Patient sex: F
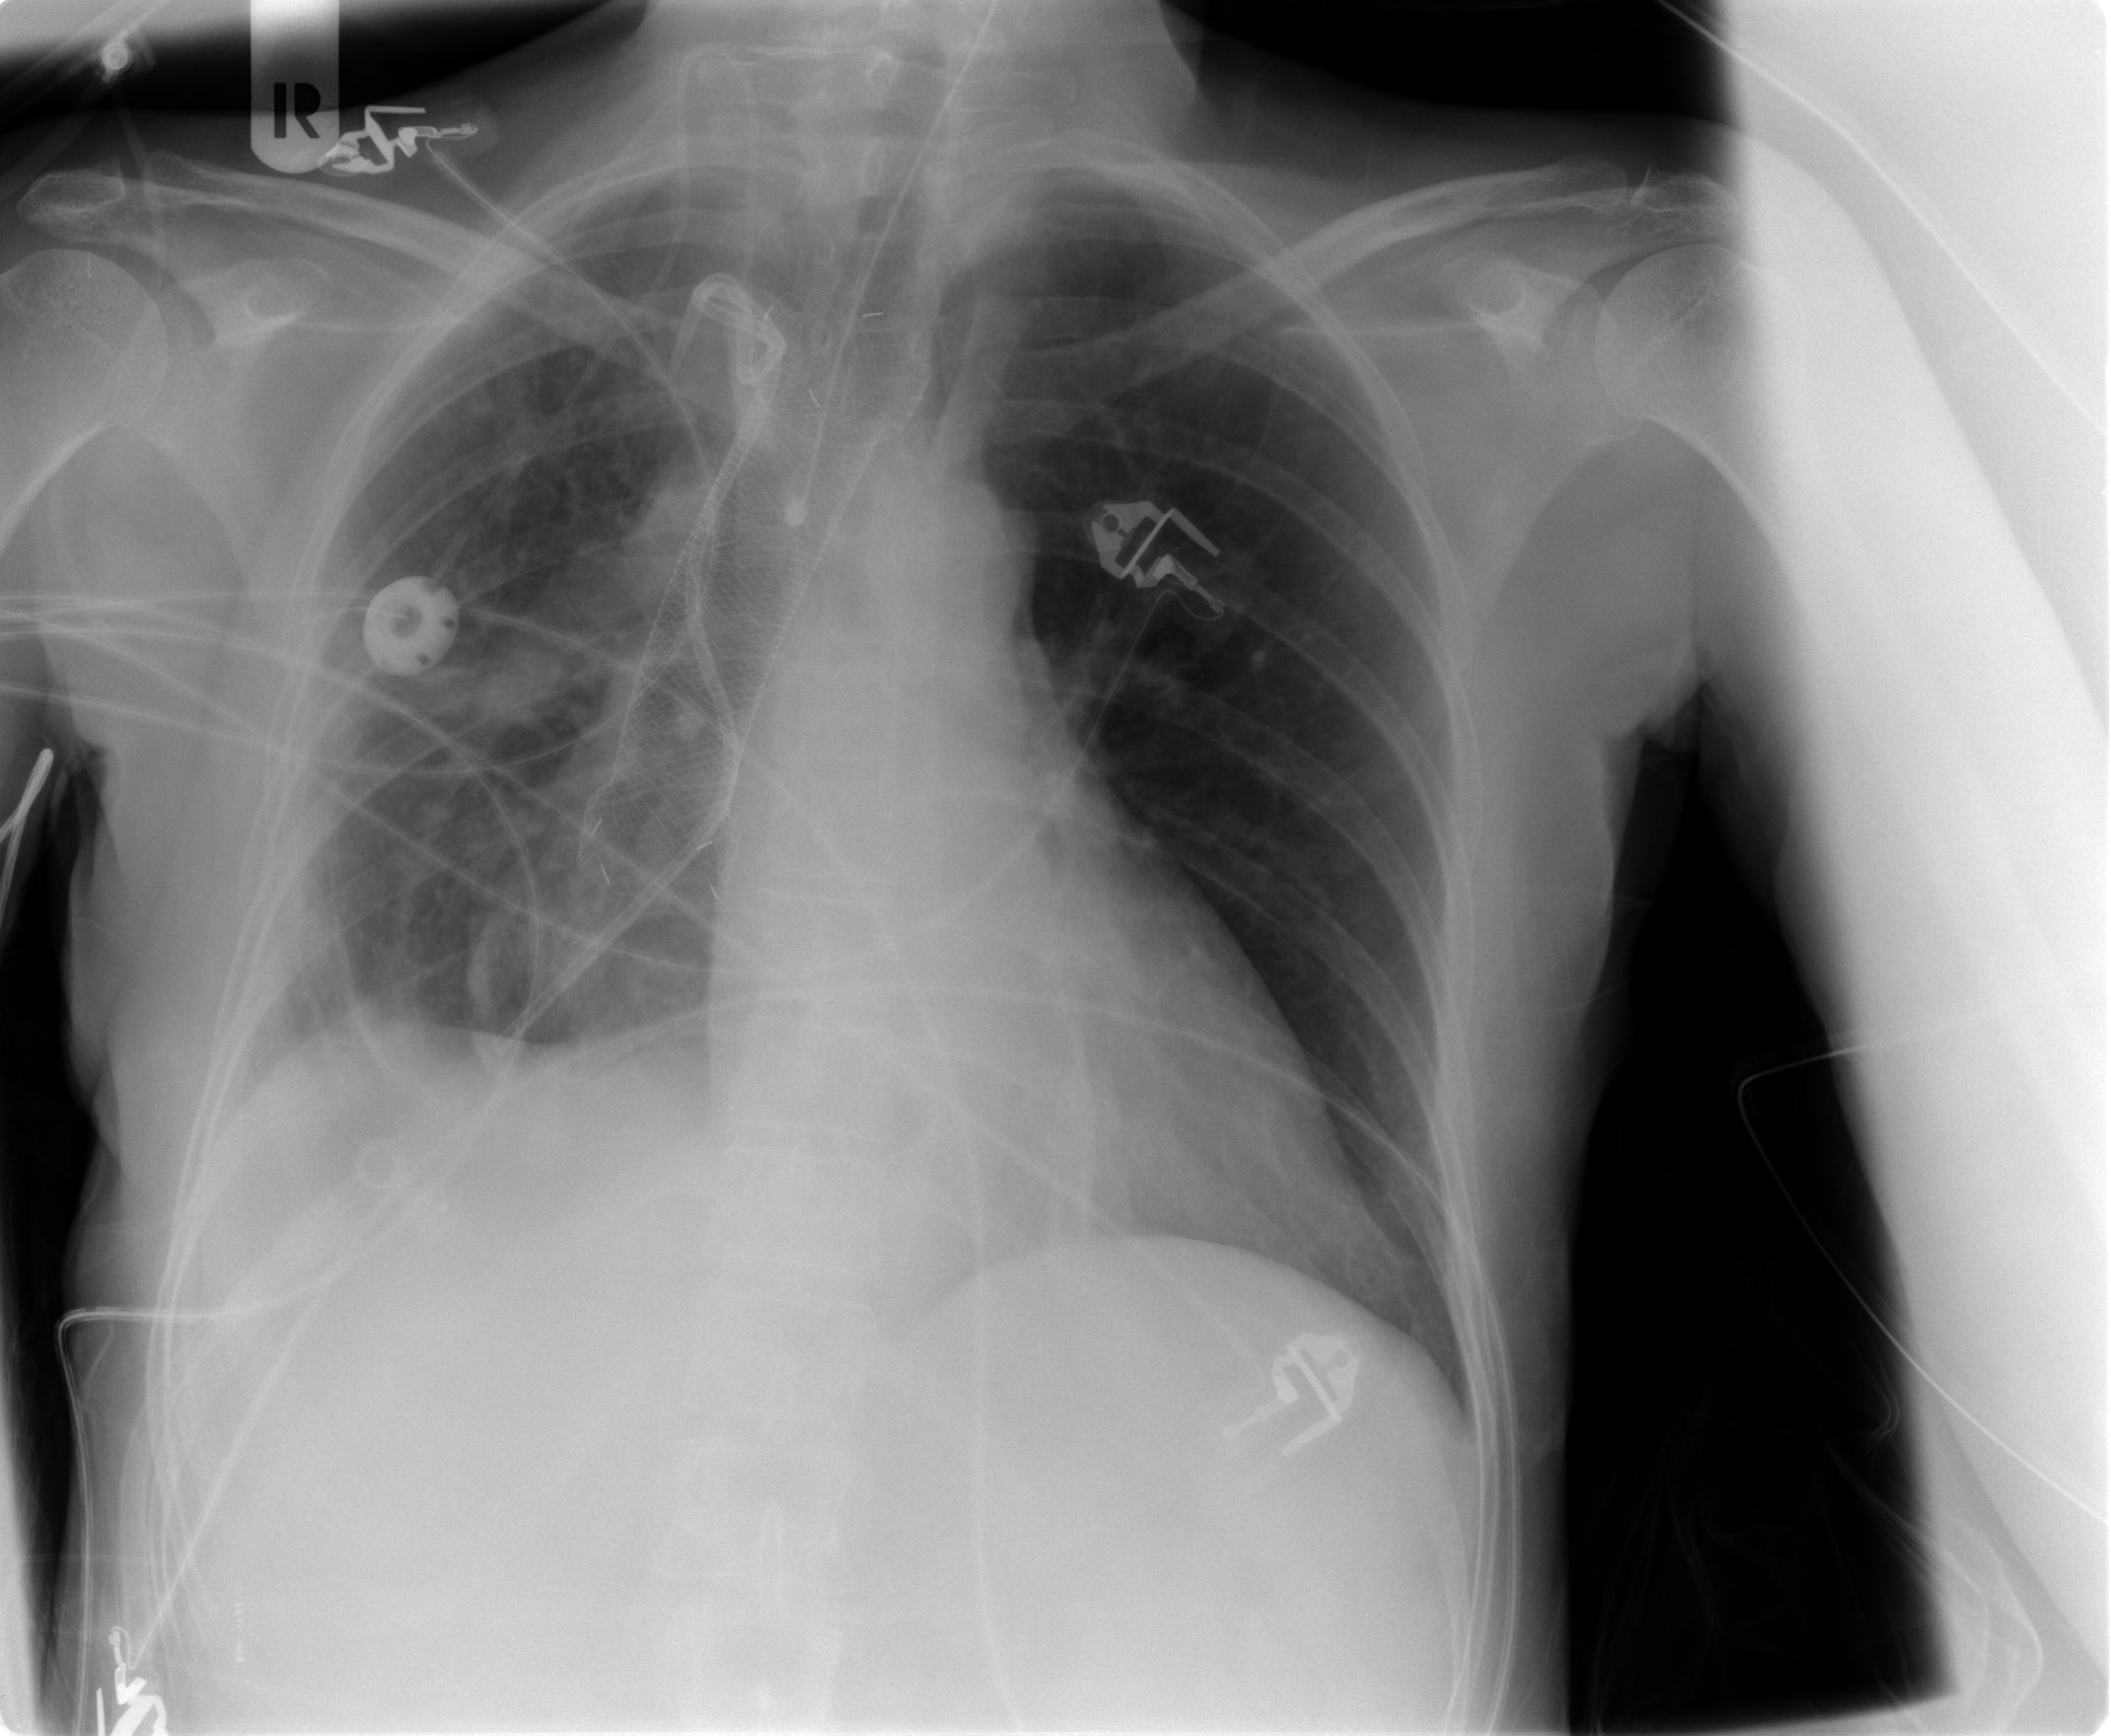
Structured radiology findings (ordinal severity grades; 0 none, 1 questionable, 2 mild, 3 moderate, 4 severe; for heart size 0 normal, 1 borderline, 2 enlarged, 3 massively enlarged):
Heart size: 0
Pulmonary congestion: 0
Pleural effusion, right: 2
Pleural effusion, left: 0
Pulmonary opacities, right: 1
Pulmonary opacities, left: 0
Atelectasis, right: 2
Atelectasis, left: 1